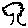
Label: tree